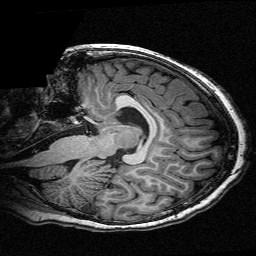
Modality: T1w
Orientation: sagittal
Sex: female
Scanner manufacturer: siemens
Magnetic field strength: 3 T
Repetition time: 2.3 s
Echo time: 0.00336 s